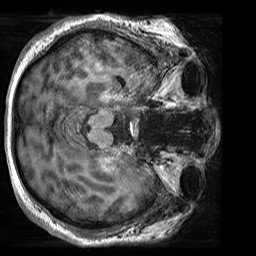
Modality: T1w
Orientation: axial
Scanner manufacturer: siemens
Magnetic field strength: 3 T
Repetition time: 2.5 s
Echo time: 0.00299 s